Question: i had added the following Opencart module for my order report list...
<URL>
I have problems with the column "Products". If there are more than one option the products name prints several times. So if I got a product with three options the product name prints three times. Is there any way to fix this problem?
i want print product name and model number only once, any idea.?

'''
public function getOrders($data = array()) {
$sql = "select o.order_id,o.email,o.telephone,CONCAT(o.shipping_address_1, ' ', o.shipping_address_2) AS address,CONCAT(o.firstname, ' ', o.lastname) AS customer,o.payment_zone AS state,o.payment_address_2 AS block, o.payment_address_1 AS address,o.payment_postcode AS postcode,(SELECT os.name FROM " . DB_PREFIX . "order_status os WHERE os.order_status_id = o.order_status_id AND os.language_id = '" . (int)$this->config->get('config_language_id') . "') AS status,o.payment_city AS city,GROUP_CONCAT(pd.name) AS pdtname,GROUP_CONCAT(op.model) AS model,o.date_added,sum(op.quantity) AS quantity,GROUP_CONCAT(opt.value ) AS options, GROUP_CONCAT(opt.order_product_id ) AS ordprdid,GROUP_CONCAT(op.order_product_id ) AS optprdid, GROUP_CONCAT(op.quantity) AS opquantity from '" . DB_PREFIX . "order' o LEFT JOIN " . DB_PREFIX . "order_product op ON (op.order_id = o.order_id) LEFT JOIN " . DB_PREFIX . "product_description pd ON (pd.product_id = op.product_id and pd.language_id = '" . (int)$this->config->get('config_language_id') . "') LEFT JOIN " . DB_PREFIX . "order_option opt ON (opt.order_product_id = op.order_product_id) ";
'''
Product Name = 'GROUP_CONCAT(pd.name) AS pdtname,'
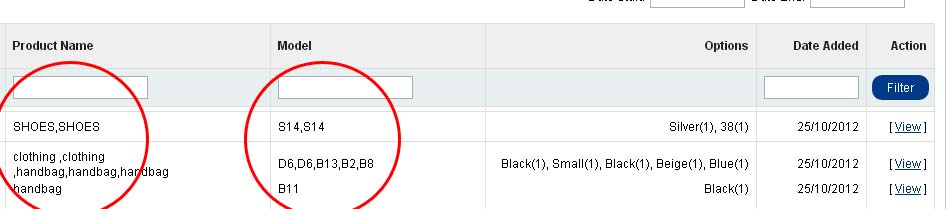
Answer: Add 'DISTINCT'
'''
GROUP_CONCAT(DISTINCT pd.name)
'''